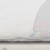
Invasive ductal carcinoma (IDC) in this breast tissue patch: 0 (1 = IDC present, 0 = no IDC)